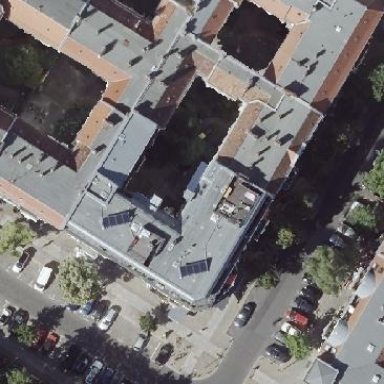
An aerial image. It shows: Residential building with gambrel roof made of red roof tiles. The building itself has grey color.